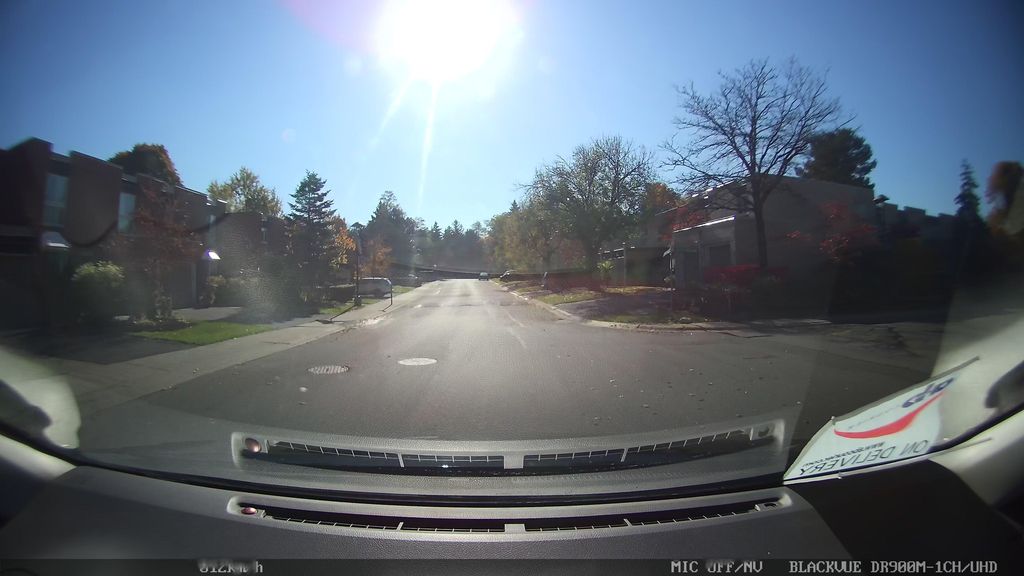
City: toronto